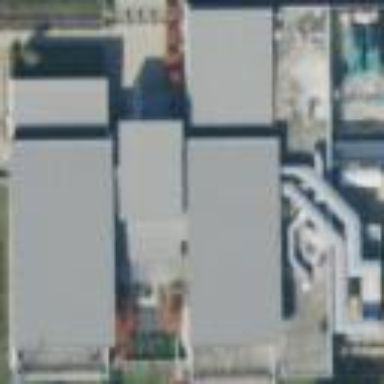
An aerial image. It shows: Government office building.